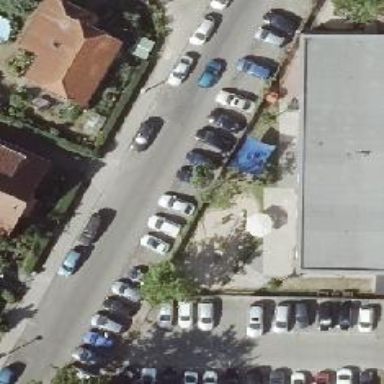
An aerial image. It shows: Asphalt street-side parking area.